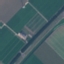
Land use / land cover: Highway